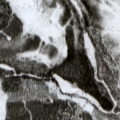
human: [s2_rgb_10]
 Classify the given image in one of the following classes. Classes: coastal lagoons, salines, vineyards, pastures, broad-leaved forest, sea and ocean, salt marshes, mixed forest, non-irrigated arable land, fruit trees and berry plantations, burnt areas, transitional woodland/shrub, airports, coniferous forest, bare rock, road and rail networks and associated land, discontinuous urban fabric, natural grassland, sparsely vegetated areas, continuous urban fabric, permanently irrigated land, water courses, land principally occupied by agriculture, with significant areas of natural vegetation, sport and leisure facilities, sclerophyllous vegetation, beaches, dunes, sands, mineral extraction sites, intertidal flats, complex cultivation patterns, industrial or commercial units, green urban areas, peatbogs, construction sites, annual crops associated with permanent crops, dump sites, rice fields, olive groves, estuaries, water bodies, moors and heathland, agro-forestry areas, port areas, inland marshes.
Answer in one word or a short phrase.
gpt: coniferous forest, transitional woodland/shrub, peatbogs